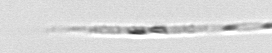
Label: Leptocylindrus